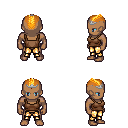
a pixel art fantasy rpg character, male body template, human, dark skin, brown pirate shirt, gold greaves, light blonde short mohawk hairstyle, silver tiara, four views (front, back, left, right), 2x2 character sprite sheet, small pixel art, hard edges, no anti-aliasing